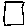
Label: square